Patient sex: F
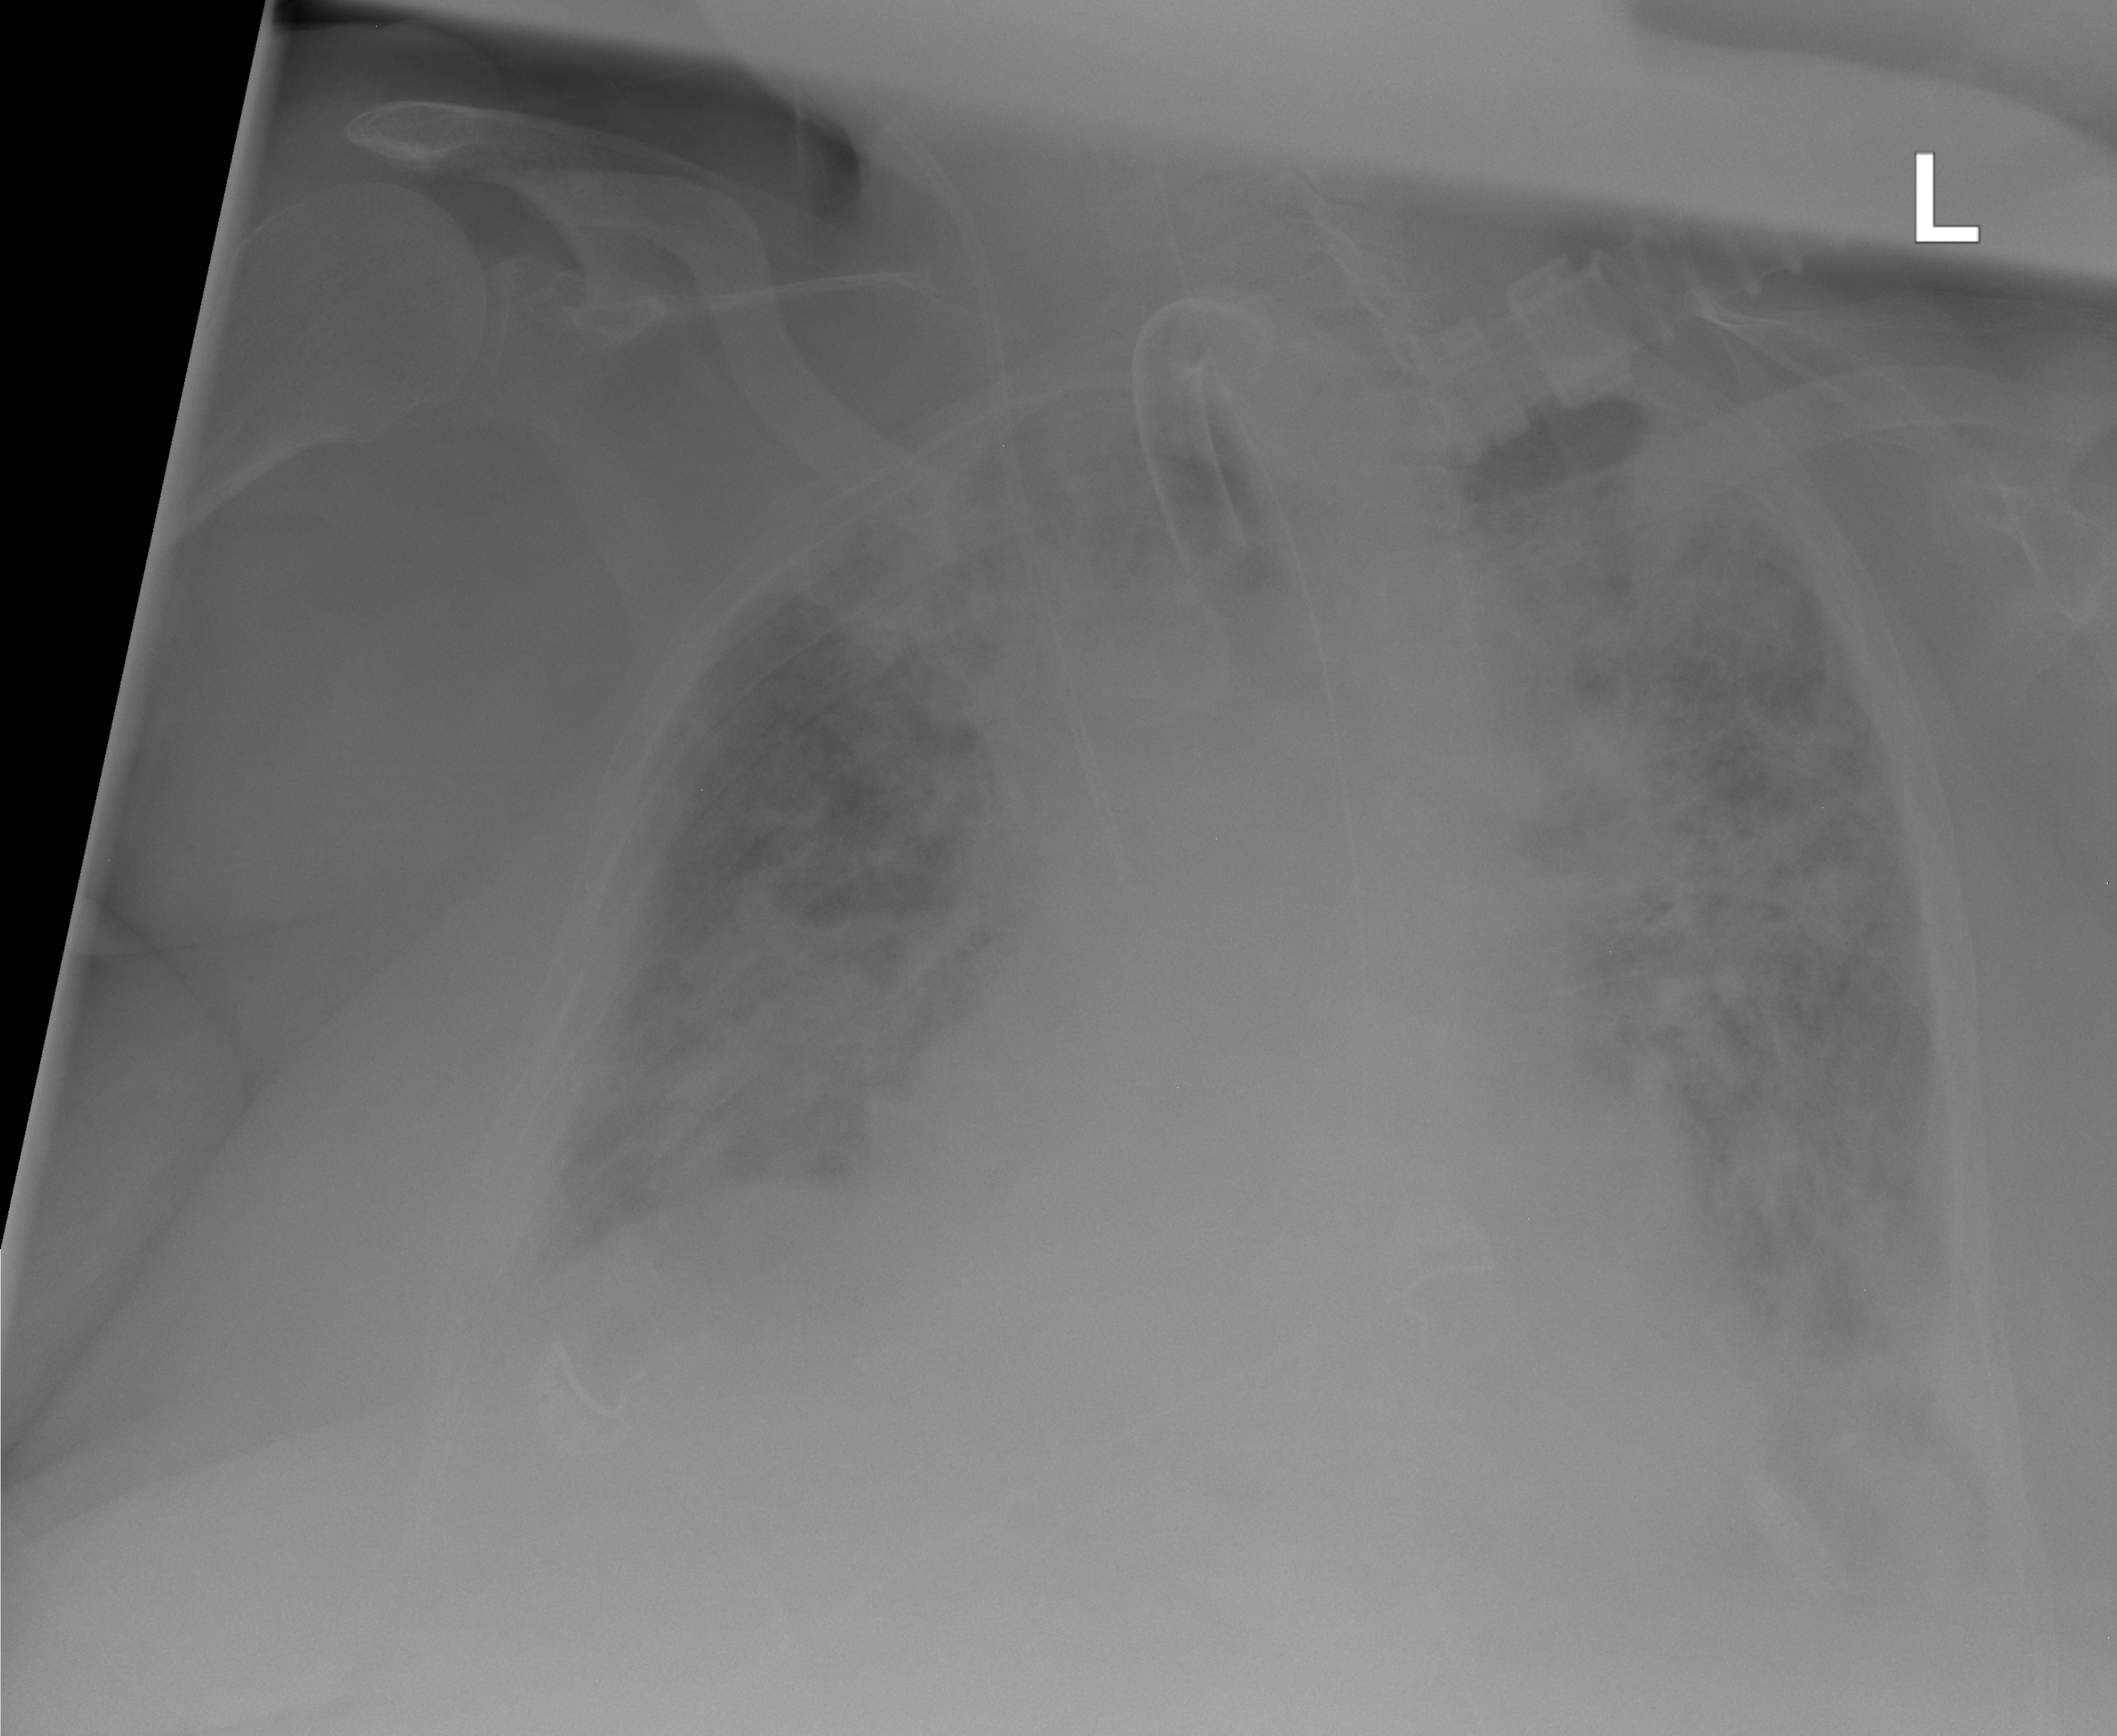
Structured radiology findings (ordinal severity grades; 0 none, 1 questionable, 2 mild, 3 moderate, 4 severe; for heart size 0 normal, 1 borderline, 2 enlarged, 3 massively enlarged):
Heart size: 2
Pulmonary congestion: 2
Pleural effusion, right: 0
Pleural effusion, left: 2
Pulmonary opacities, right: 3
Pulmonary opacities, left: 3
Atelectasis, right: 2
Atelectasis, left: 2